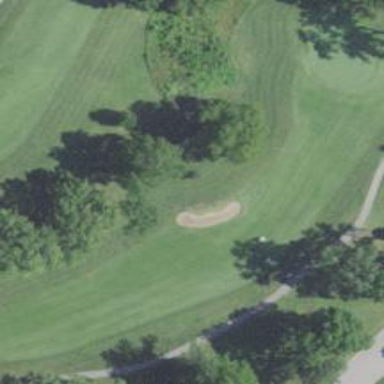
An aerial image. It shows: Golf fairway surrounded by grass.